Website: lowes
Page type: store-pickup
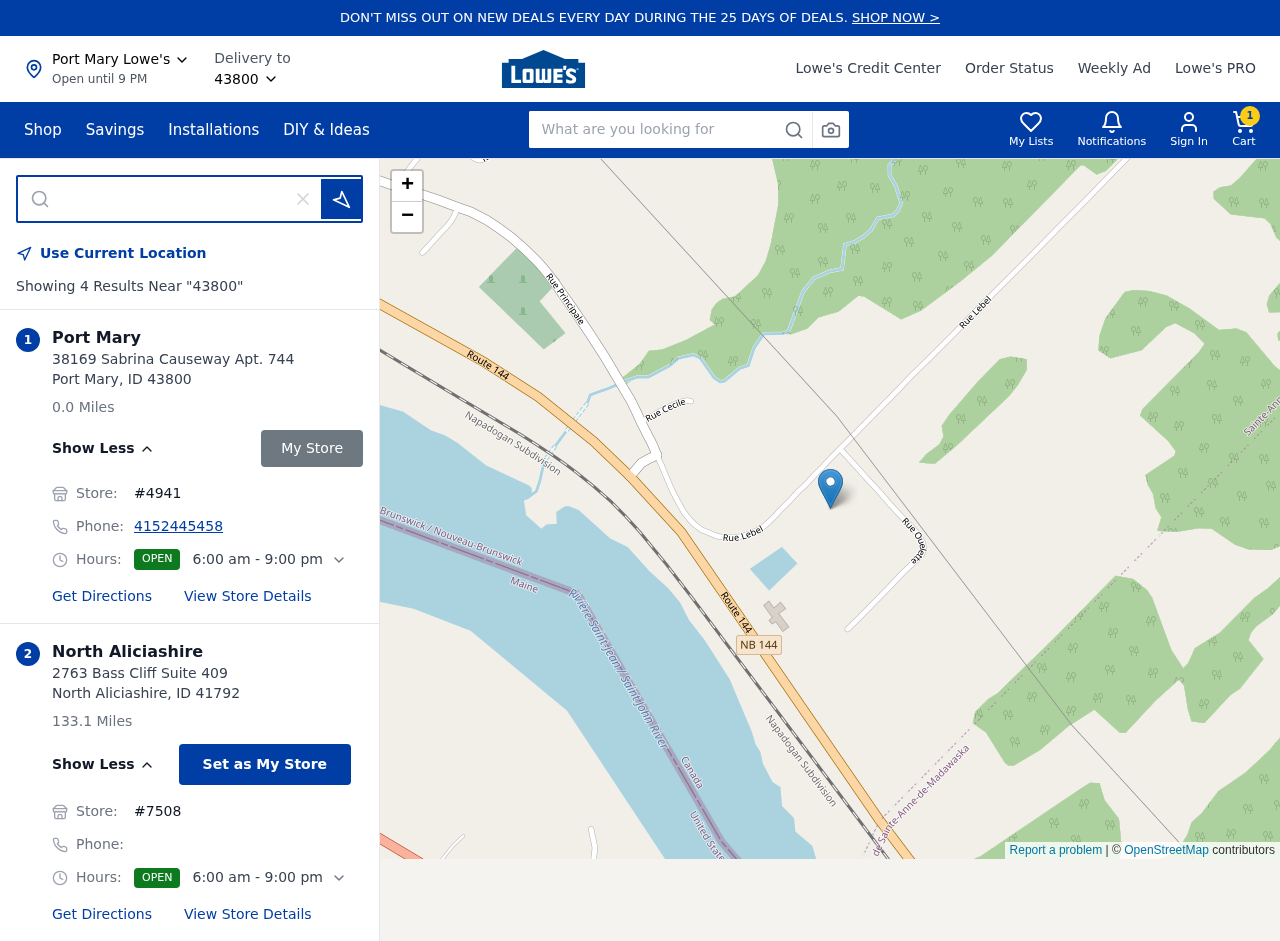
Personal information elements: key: PII_CITY
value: Port Mary
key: PII_CITY2
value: North Aliciashire
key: PII_LOCATION1_STREET
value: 38169 Sabrina Causeway Apt. 744
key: PII_LOCATION2_POSTCODE
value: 41792
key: PII_LOCATION2_STREET
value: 2763 Bass Cliff Suite 409
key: PII_PHONE
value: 4152445458
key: PII_POSTCODE
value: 43800
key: PII_STATE_ABBR
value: ID
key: PII_POSTCODE3
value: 43800
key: PII_POSTCODE_FULL
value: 43800
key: PII_POSTCODE_NUMERIC
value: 43800
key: PII_STATE_ABBR2
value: ID
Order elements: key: ORDER_NUM_ITEMS
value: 1
Search elements: key: HEADER_SEARCH
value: What are you looking for
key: SEARCH_STORE_LOCATION
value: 43800